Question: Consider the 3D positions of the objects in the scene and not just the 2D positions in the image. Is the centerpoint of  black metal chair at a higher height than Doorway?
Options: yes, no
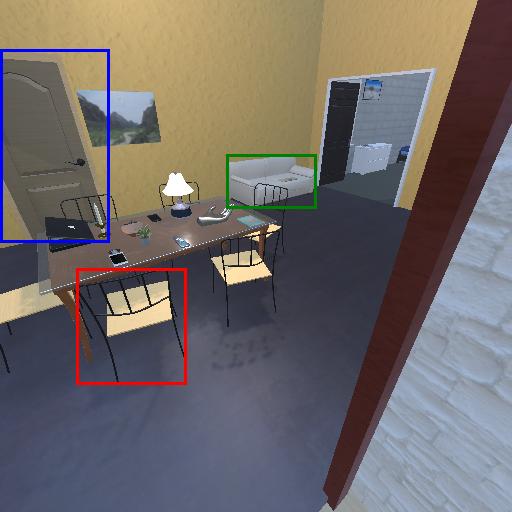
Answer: yes